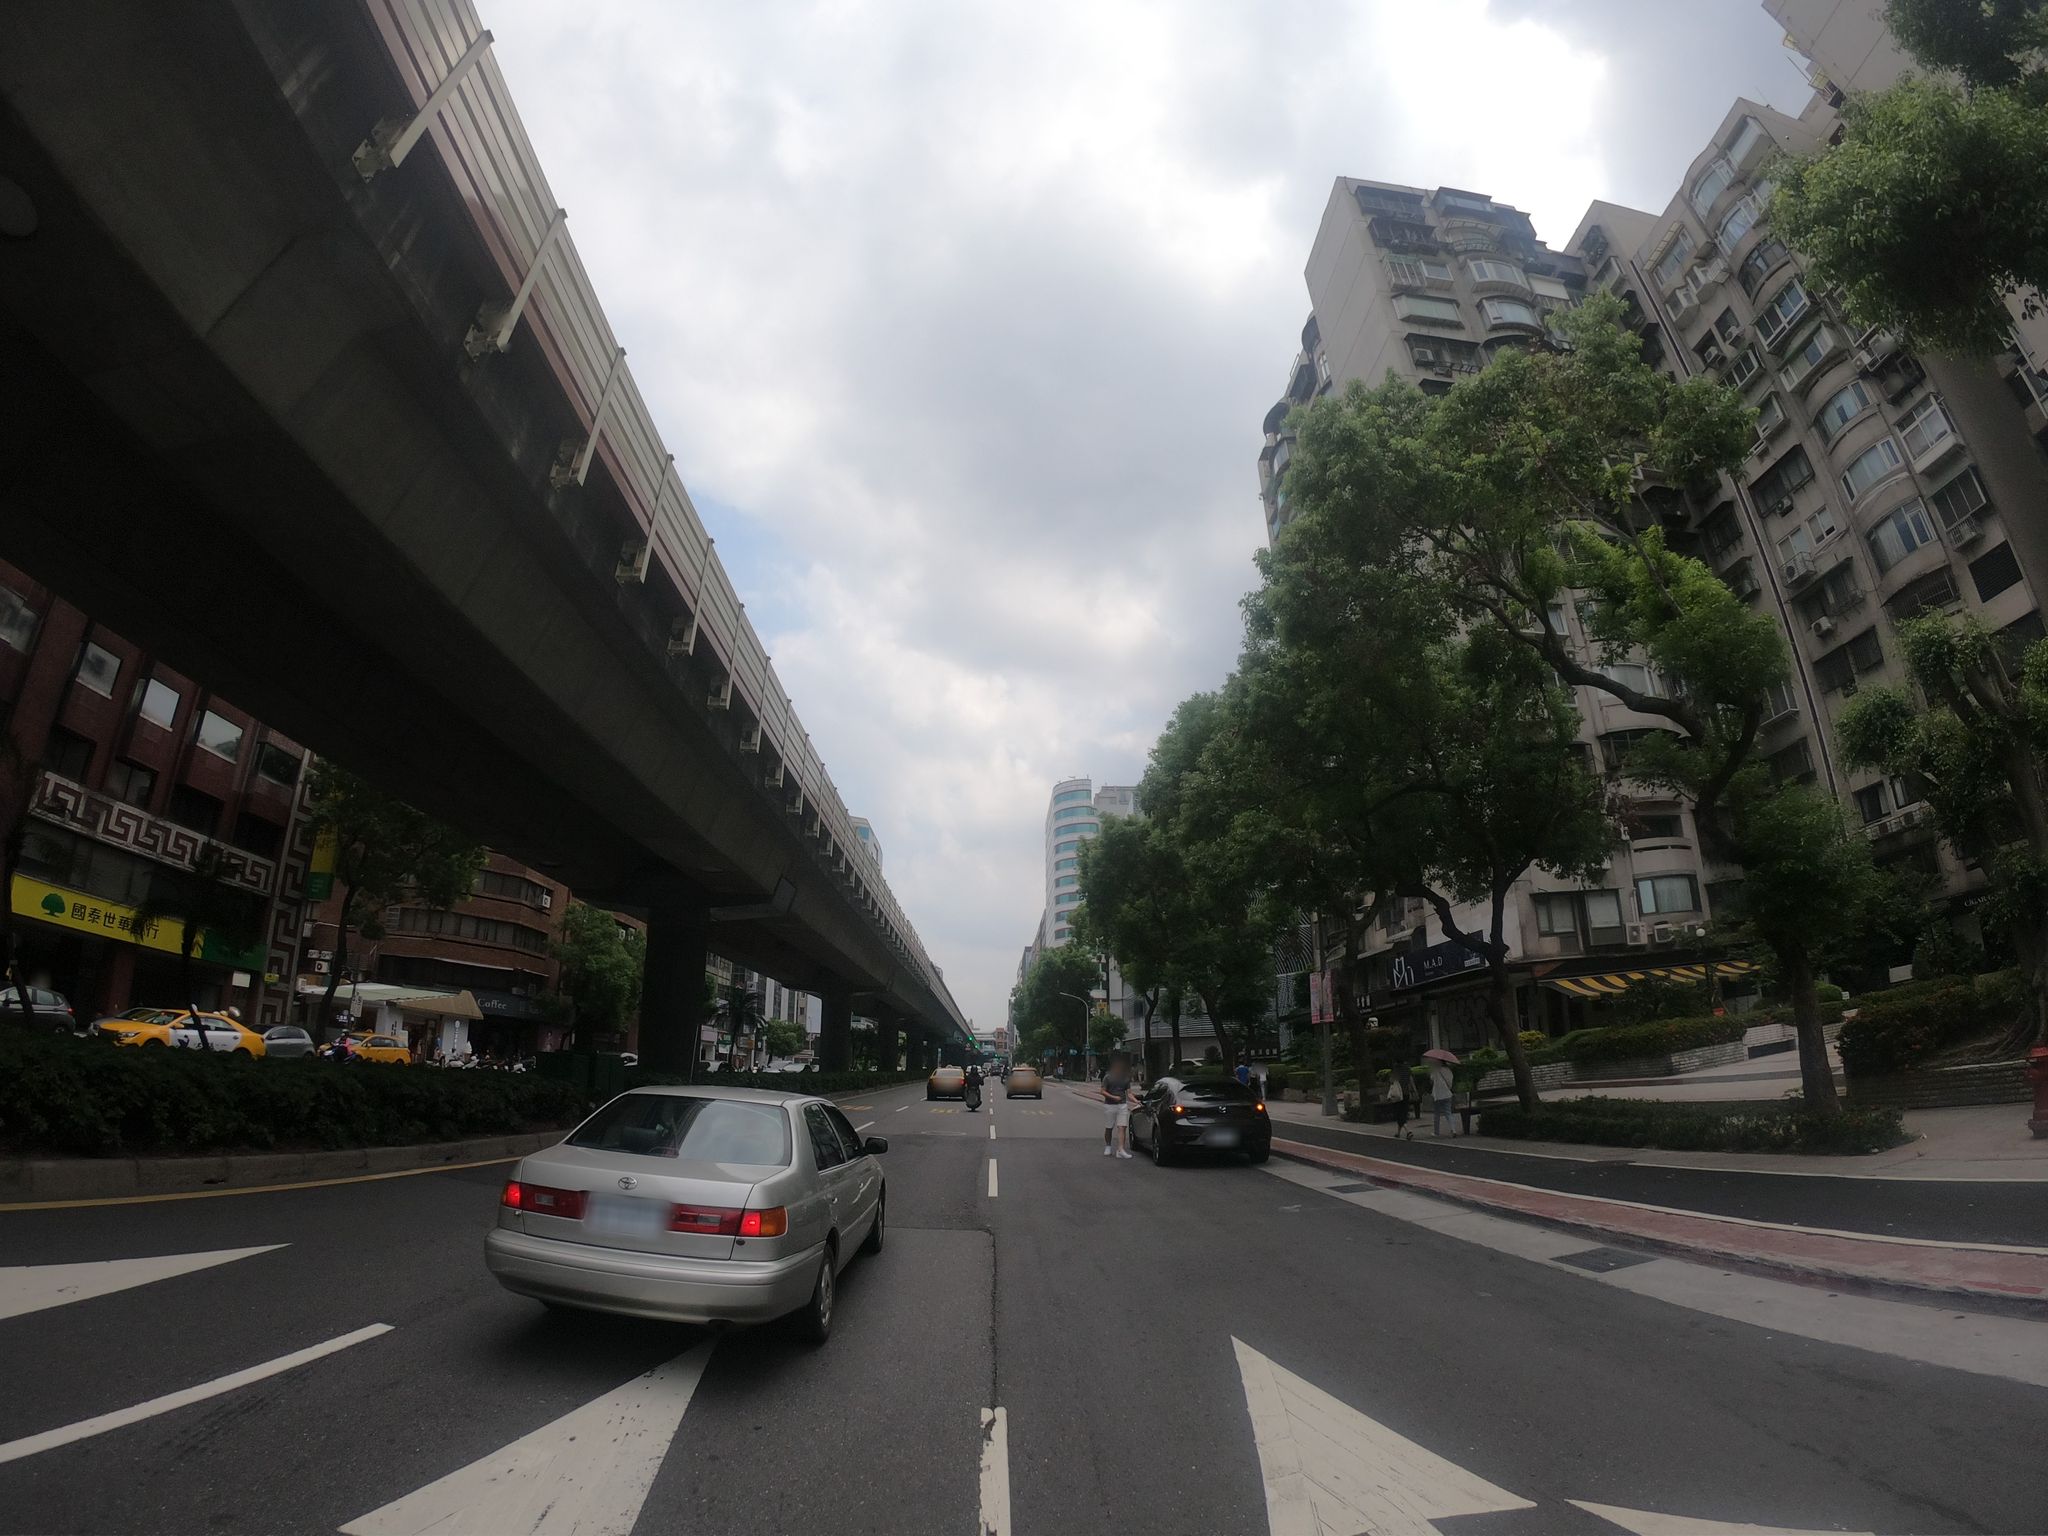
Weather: cloudy
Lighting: day
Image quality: good
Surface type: driving surface
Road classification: footway
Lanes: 3
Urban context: urban centre
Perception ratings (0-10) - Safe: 6.93, Lively: 9.18, Beautiful: 8.24, Boring: 1.03, Depressing: 1.4, Wealthy: 6.52